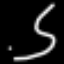
Label: squiggle